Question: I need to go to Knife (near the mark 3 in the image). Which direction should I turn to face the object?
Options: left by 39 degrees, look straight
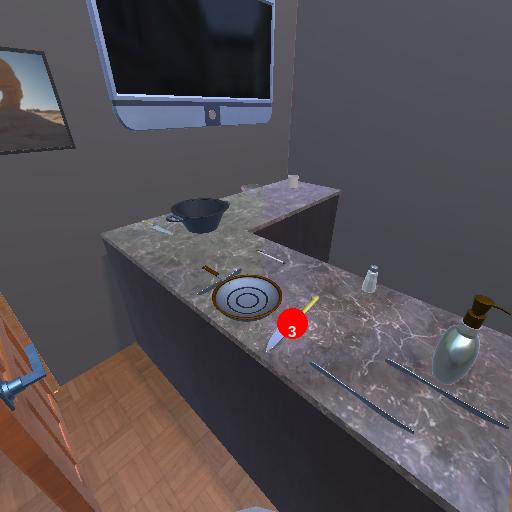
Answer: left by 39 degrees